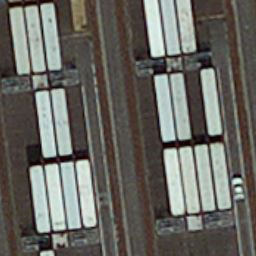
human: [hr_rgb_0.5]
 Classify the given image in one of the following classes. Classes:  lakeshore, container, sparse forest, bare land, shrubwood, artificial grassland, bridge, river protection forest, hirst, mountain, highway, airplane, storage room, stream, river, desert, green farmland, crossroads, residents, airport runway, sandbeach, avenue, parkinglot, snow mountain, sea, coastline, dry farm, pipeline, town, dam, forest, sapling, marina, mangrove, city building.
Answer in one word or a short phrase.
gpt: container